Question: I am a beginner in opencv-python. I want to get all the X and Y coordinates of for the region of the interest mentioned in the code and store it in an array. Can anyone give me an idea on how to proceed? I was able to run the code, but is not showing any results.
Image for detecting all the X and Y coordinates

The sample code i wrote is written below,
'''
import cv2
import numpy as np
import matplotlib.pyplot as plt
import imutils
img = cv2.imread("/home/harikrishnan/Desktop/image.jpg",0)
img1 = imutils.resize(img)
img2 = img1[197:373,181:300] #roi of the image
ans = []
for y in range(0, img2.shape[0]): #looping through each rows
for x in range(0, img2.shape[1]): #looping through each column
if img2[y, x] != 0:
ans = ans + [[x, y]]
ans = np.array(ans)
print ans
'''
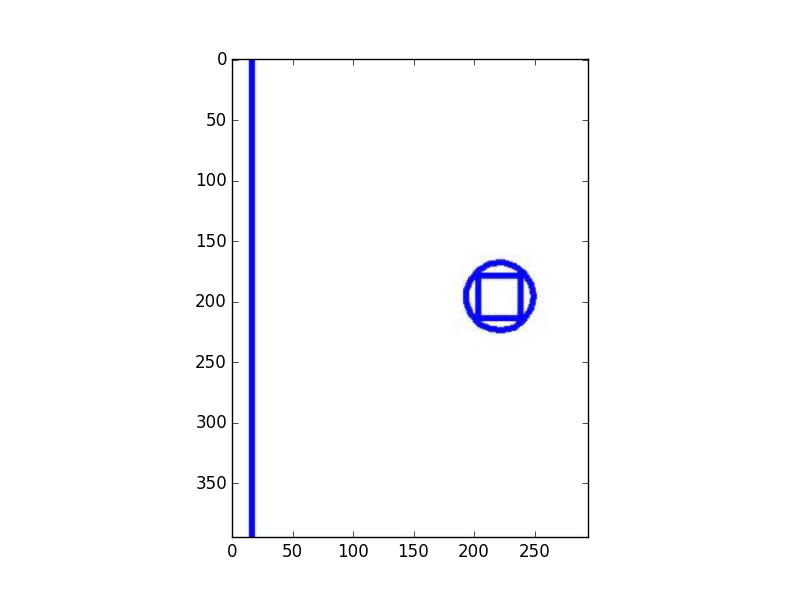
Answer: In your code you are using a 'for' loop which is time consuming. You could rather make use of the fast and agile 'numpy' library.
'''
import cv2
import numpy as np
import matplotlib.pyplot as plt
import imutils
img = cv2.imread("/home/harikrishnan/Desktop/image.jpg",0)
img1 = imutils.resize(img)
img2 = img1[197:373,181:300] #roi of the image
indices = np.where(img2!= [0])
coordinates = zip(indices[0], indices[1])
'''
-
'indices' returns:
'''
(array([ 1, 1, 2, ..., 637, 638, 638], dtype=int64),
array([292, 298, 292, ..., 52, 49, 52], dtype=int64))
'''
- 'zip()'
Printing 'coordinates' gives me a list of coordinates with edges:
'''
[(1, 292), (1, 298), (2, 292), .....(8, 289), (8, 295), (9, 289), (9, 295), (10, 288)]
'''